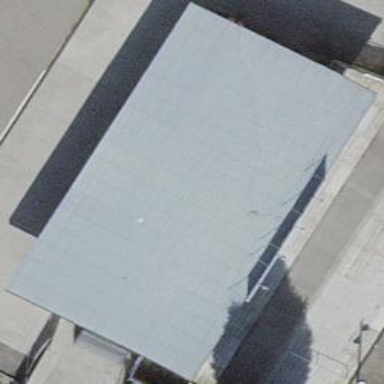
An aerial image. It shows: View of roof of building.